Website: crate-barrel
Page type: address-validator
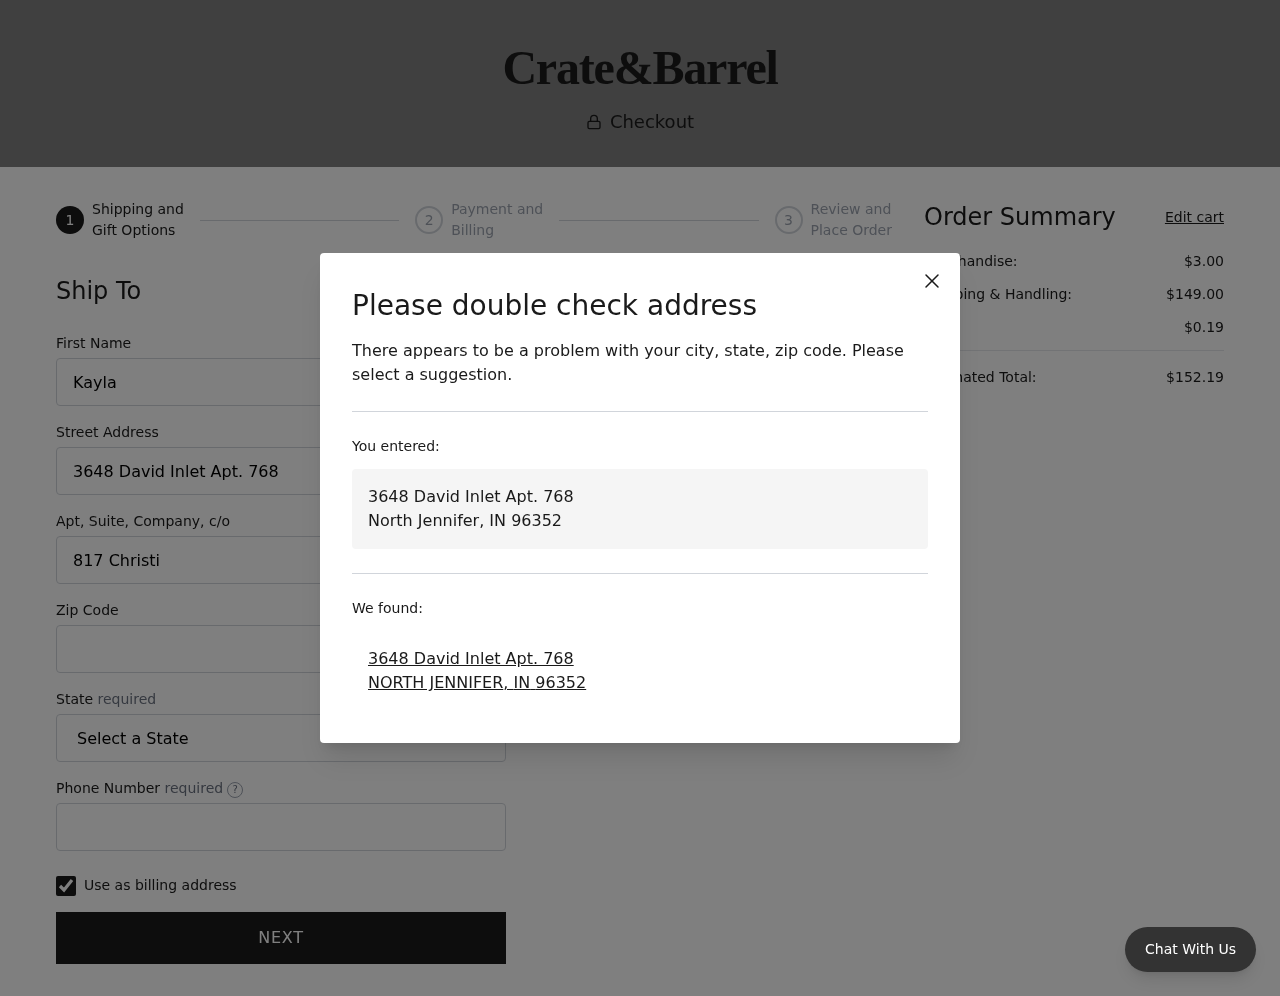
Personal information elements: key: PII_CITY
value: North Jennifer
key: PII_CITY
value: NORTH JENNIFER
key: PII_FIRSTNAME
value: Kayla
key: PII_PHONE
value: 8789847984
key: PII_POSTCODE
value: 96352
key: PII_STATE
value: Indiana
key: PII_STATE_ABBR
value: IN
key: PII_STREET
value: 3648 David Inlet Apt. 768
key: PII_STREET2
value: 817 Christina Lake
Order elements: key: ORDER_SUBTOTAL
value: $3.00
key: ORDER_SHIPPING_COST
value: $149.00
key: ORDER_TAX
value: $0.19
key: ORDER_TOTAL
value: $152.19